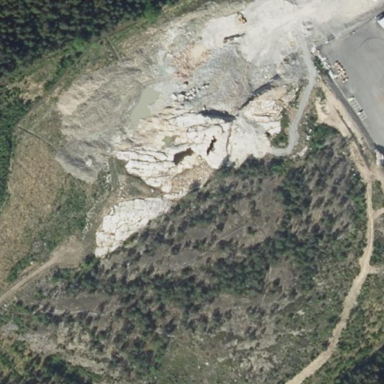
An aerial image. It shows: Quarry area.